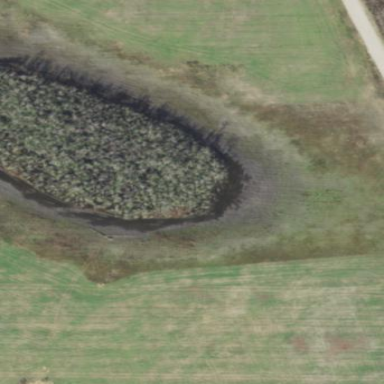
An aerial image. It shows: Swampy wetland area.